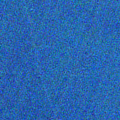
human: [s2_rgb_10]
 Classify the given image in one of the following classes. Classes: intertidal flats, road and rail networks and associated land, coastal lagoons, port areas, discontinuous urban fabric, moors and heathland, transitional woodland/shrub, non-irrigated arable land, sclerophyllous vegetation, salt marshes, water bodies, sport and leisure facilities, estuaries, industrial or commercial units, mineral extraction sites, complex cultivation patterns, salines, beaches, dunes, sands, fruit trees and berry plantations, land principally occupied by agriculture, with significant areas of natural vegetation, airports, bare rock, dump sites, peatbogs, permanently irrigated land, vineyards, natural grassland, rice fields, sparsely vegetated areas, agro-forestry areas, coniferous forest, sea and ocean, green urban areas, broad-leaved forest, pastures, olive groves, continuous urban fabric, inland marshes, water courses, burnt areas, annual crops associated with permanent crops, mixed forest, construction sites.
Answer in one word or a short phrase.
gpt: sea and ocean